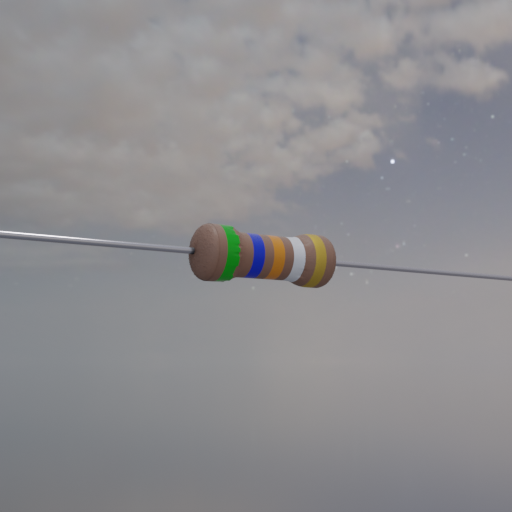
Resistor colour bands (in order): green, blue, orange, white, gold